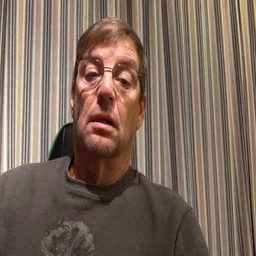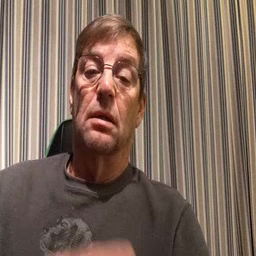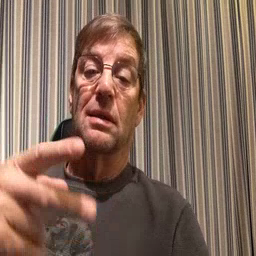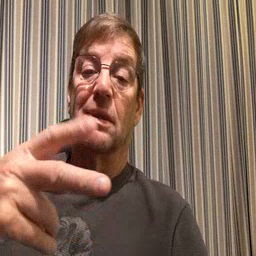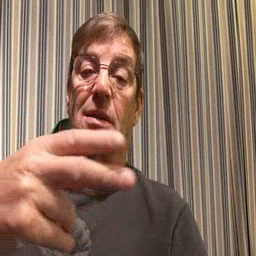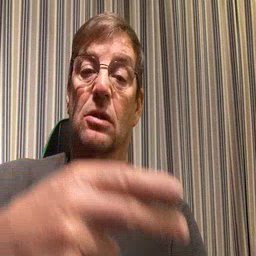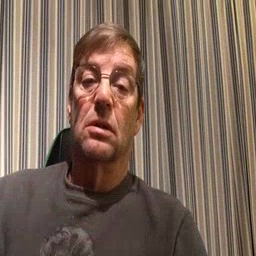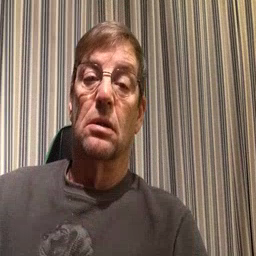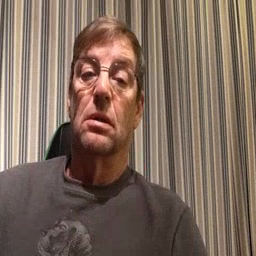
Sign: scissors